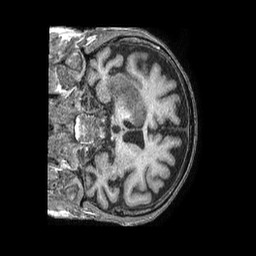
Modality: T1w
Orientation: coronal
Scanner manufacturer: philips
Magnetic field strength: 1.5 T
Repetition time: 0.007583 s
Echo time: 0.003443 s